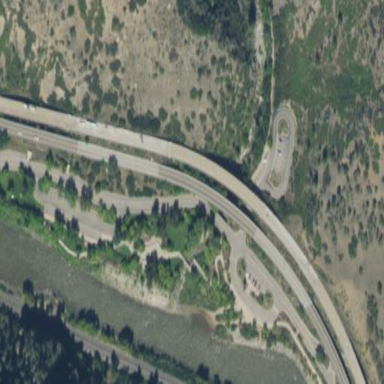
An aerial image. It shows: Rest area along the road.